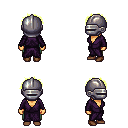
a pixel art fantasy rpg character, female body template, human, tanned skin, purple robe, teal pants, gold bedhead hairstyle, metal helm, brown shoes, four views (front, back, left, right), 2x2 character sprite sheet, small pixel art, hard edges, no anti-aliasing